Question: I'm building a customized e-commerce website and using SOLR (4.8.1) for indexing/searching products.
I want to provide a search field with autocomplete to help users by prompting suggestions, as they type:
- -
Just like in this example (taken from <URL>

The second part (products suggestions) is easy, basically is just querying SOLR as a normal search would do and taking the top 5.
The first part (queries suggestions) that's keeping me awake at night :)
I've already tried some alternatives, like component (/suggest) and also trying the regular search (/select) with .
I've accomplished to get suggestions for individual words, but what I REALLY WANT is predictive suggestions, like the print above. If the user types "monit", it brings suggestions of queries/products based on products that really exists. If user types "monitor banana", for example, it should bring nothing (because it doesn't exists), but in my case it's suggesting "monitor banana" because the 2 words exists separately in the index. (even having no relationship between them)
Can anyone point me in the right direction to accomplish this? A tutorial with an example (or even a book) would be very appreciated.
To make clear what I need, exactly what Google Commerce Search offered (I think they've discontinued it): <URL>
Thank you!
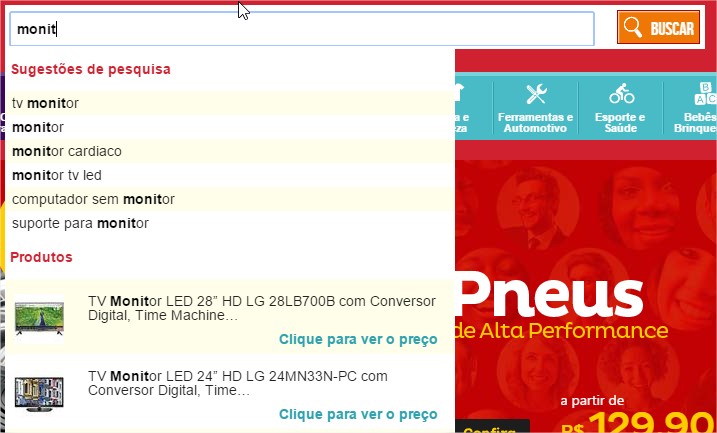
Answer: Thank you @frances for your answer.
I've managed to accomplish what I needed (sort of) by doing:
- - Created a new stored procedure to populate the core with combinations of suggestions, such as: models, category + models, models + category, vendor + model + category, and so on- Created a new endpoint (action) in my web application which performs 2 internal HTTP requests to SOLR, being the first one to the "suggestions" core, and the second one to the regular products search core.- <URL>
I know that a more perfect solution will be when the suggestions are actually based on previous user search records, but while I don't have that, the result is good enough.
Print below: